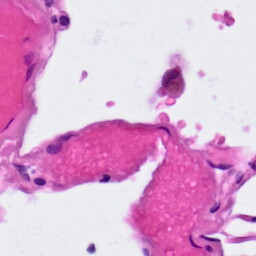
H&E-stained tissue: Lung